Question: According to <URL>, the is obtained using attribute as shown in the example below. It makes sense but I seem to experience contradicting behavior.
'''
<Canvas Width="{Binding ActualWidth,ElementName=Expy}">
<Expander x:Name="Expy"
HorizontalAlignment="Left"
Margin="0,0,0,0"
VerticalAlignment="Top" ...>
...
</Expander>
</Canvas>
'''
In the setup above, the behavior is consistent with the expectations and, although tightly squeezed together, the next element in the panel containing the canvas is not overlapped by it's predecessor.
However, if I change the margins to a bit wider, I can clearly see that the canvas intrude on the next element, estimatingly by the same number of pixies that I requested in the margin attribute. So it'd appear that the isn't the width but the width without the margin.
1. Am I confusing something here and if so, what?
2. How to obtain and bind to the actaully actual, rendered width?

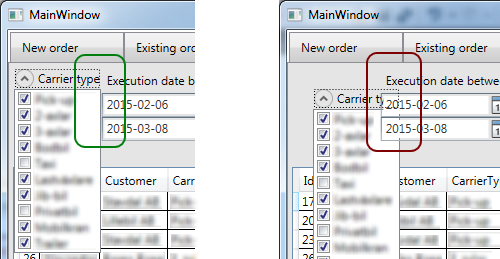
Answer: The linked answer says:
> ActualWidth accounts for padding and margins ...
This is incorrect. The 'ActualWidth' includes the padding, not the margin (same with 'ActualHeight').
A comment that has been left on that answer by somebody else provides the appropriate correction.
---
This XAML code illustrates the issue:
'''
<Window x:Class="..."
xmlns="http://schemas.microsoft.com/winfx/2006/xaml/presentation"
xmlns:x="http://schemas.microsoft.com/winfx/2006/xaml">
<StackPanel>
<TextBlock x:Name="First" Text="Some text" Padding="10" Margin="0,0"
HorizontalAlignment="Left" Background="Yellow" />
<TextBlock Text="{Binding ActualWidth, ElementName=First}" />
<TextBlock x:Name="Second" Text="Some text" Padding="10" Margin="10,0"
HorizontalAlignment="Left" Background="LimeGreen" />
<TextBlock Text="{Binding ActualWidth, ElementName=Second}" />
</StackPanel>
</Window>
'''
If you run this you will see that both of the "Some text" text blocks have the same 'ActualWidth' value despite the second one having horizontal margins applied to it.
---
You asked how you could take this into account. There is no way of doing this through binding because the 'ActualWidth' property doesn't include the margin as already stated. What you do is apply the margin to the parent element (the canvas) instead of applying it to the expander.
In other words, instead of doing this:
'''
<Canvas Width="{Binding ActualWidth,ElementName=Expy}">
<Expander x:Name="Expy" ... Margin="10" ... >
...
</Expander>
</Canvas>
'''
do this:
'''
<Canvas Width="{Binding ActualWidth,ElementName=Expy}" Margin="10">
<Expander x:Name="Expy" ... >
...
</Expander>
</Canvas>
'''